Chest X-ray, AP view. Patient: 21 years old, sex F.
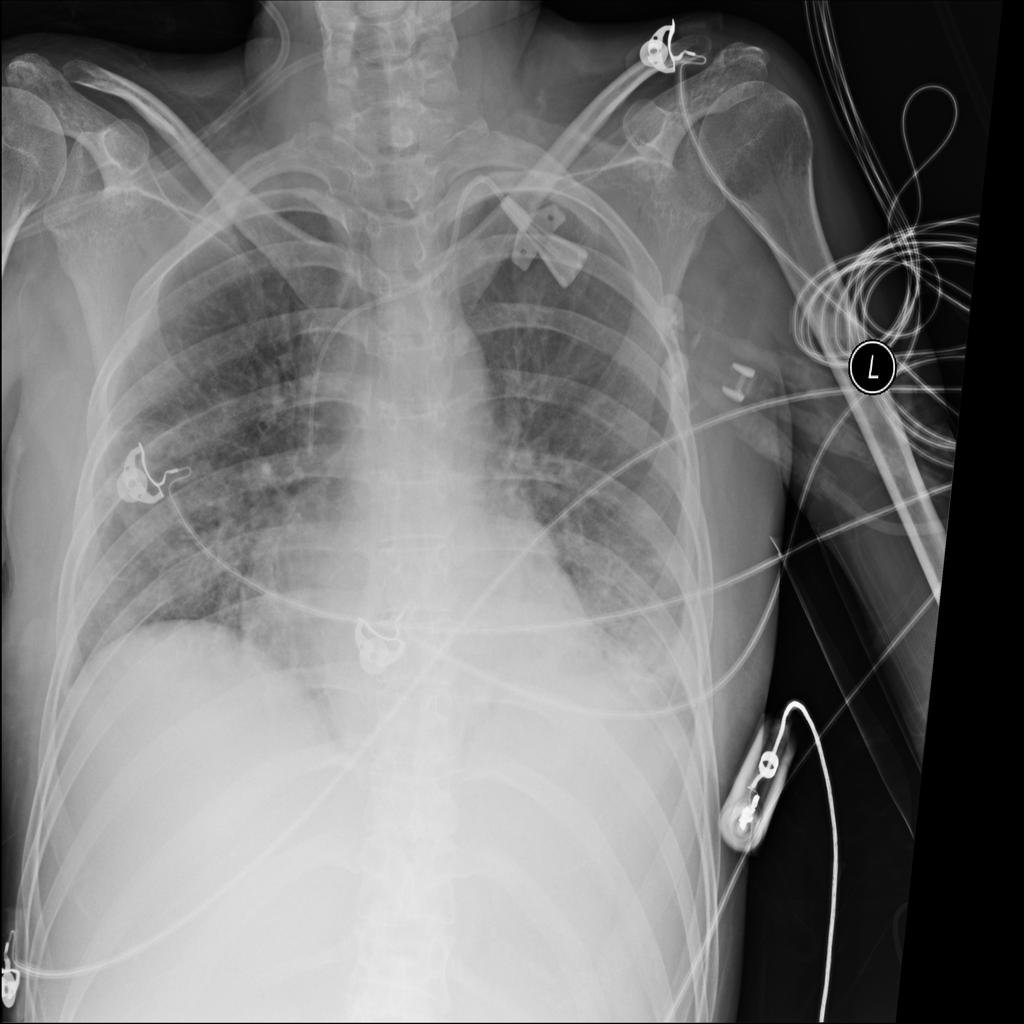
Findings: Effusion, Infiltration